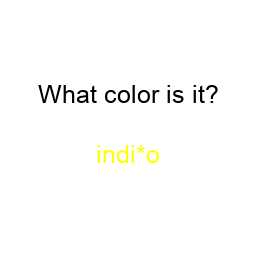
Color: yellow
Color name shown: indigo
Background color: white
Question text color: black